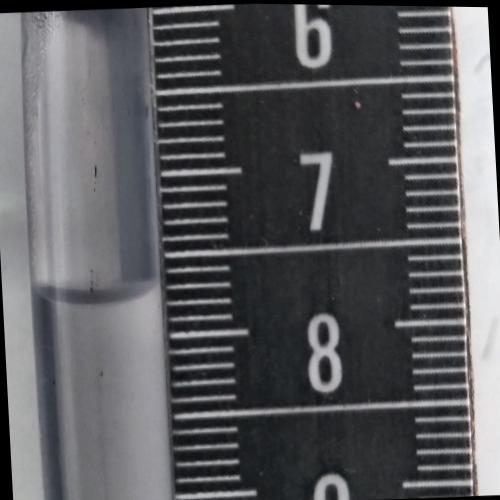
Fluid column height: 7.7 cm